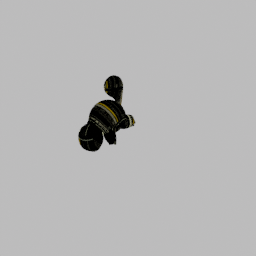
Label: animals